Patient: sex M, age 44
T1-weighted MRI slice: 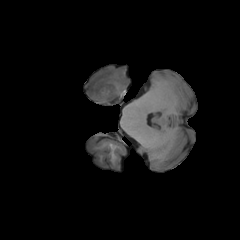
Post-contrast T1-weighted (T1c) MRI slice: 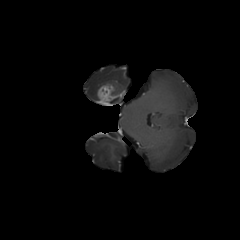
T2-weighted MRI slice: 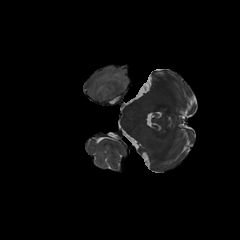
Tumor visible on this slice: yes
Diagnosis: Glioblastoma, IDH-wildtype
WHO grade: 4